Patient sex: M
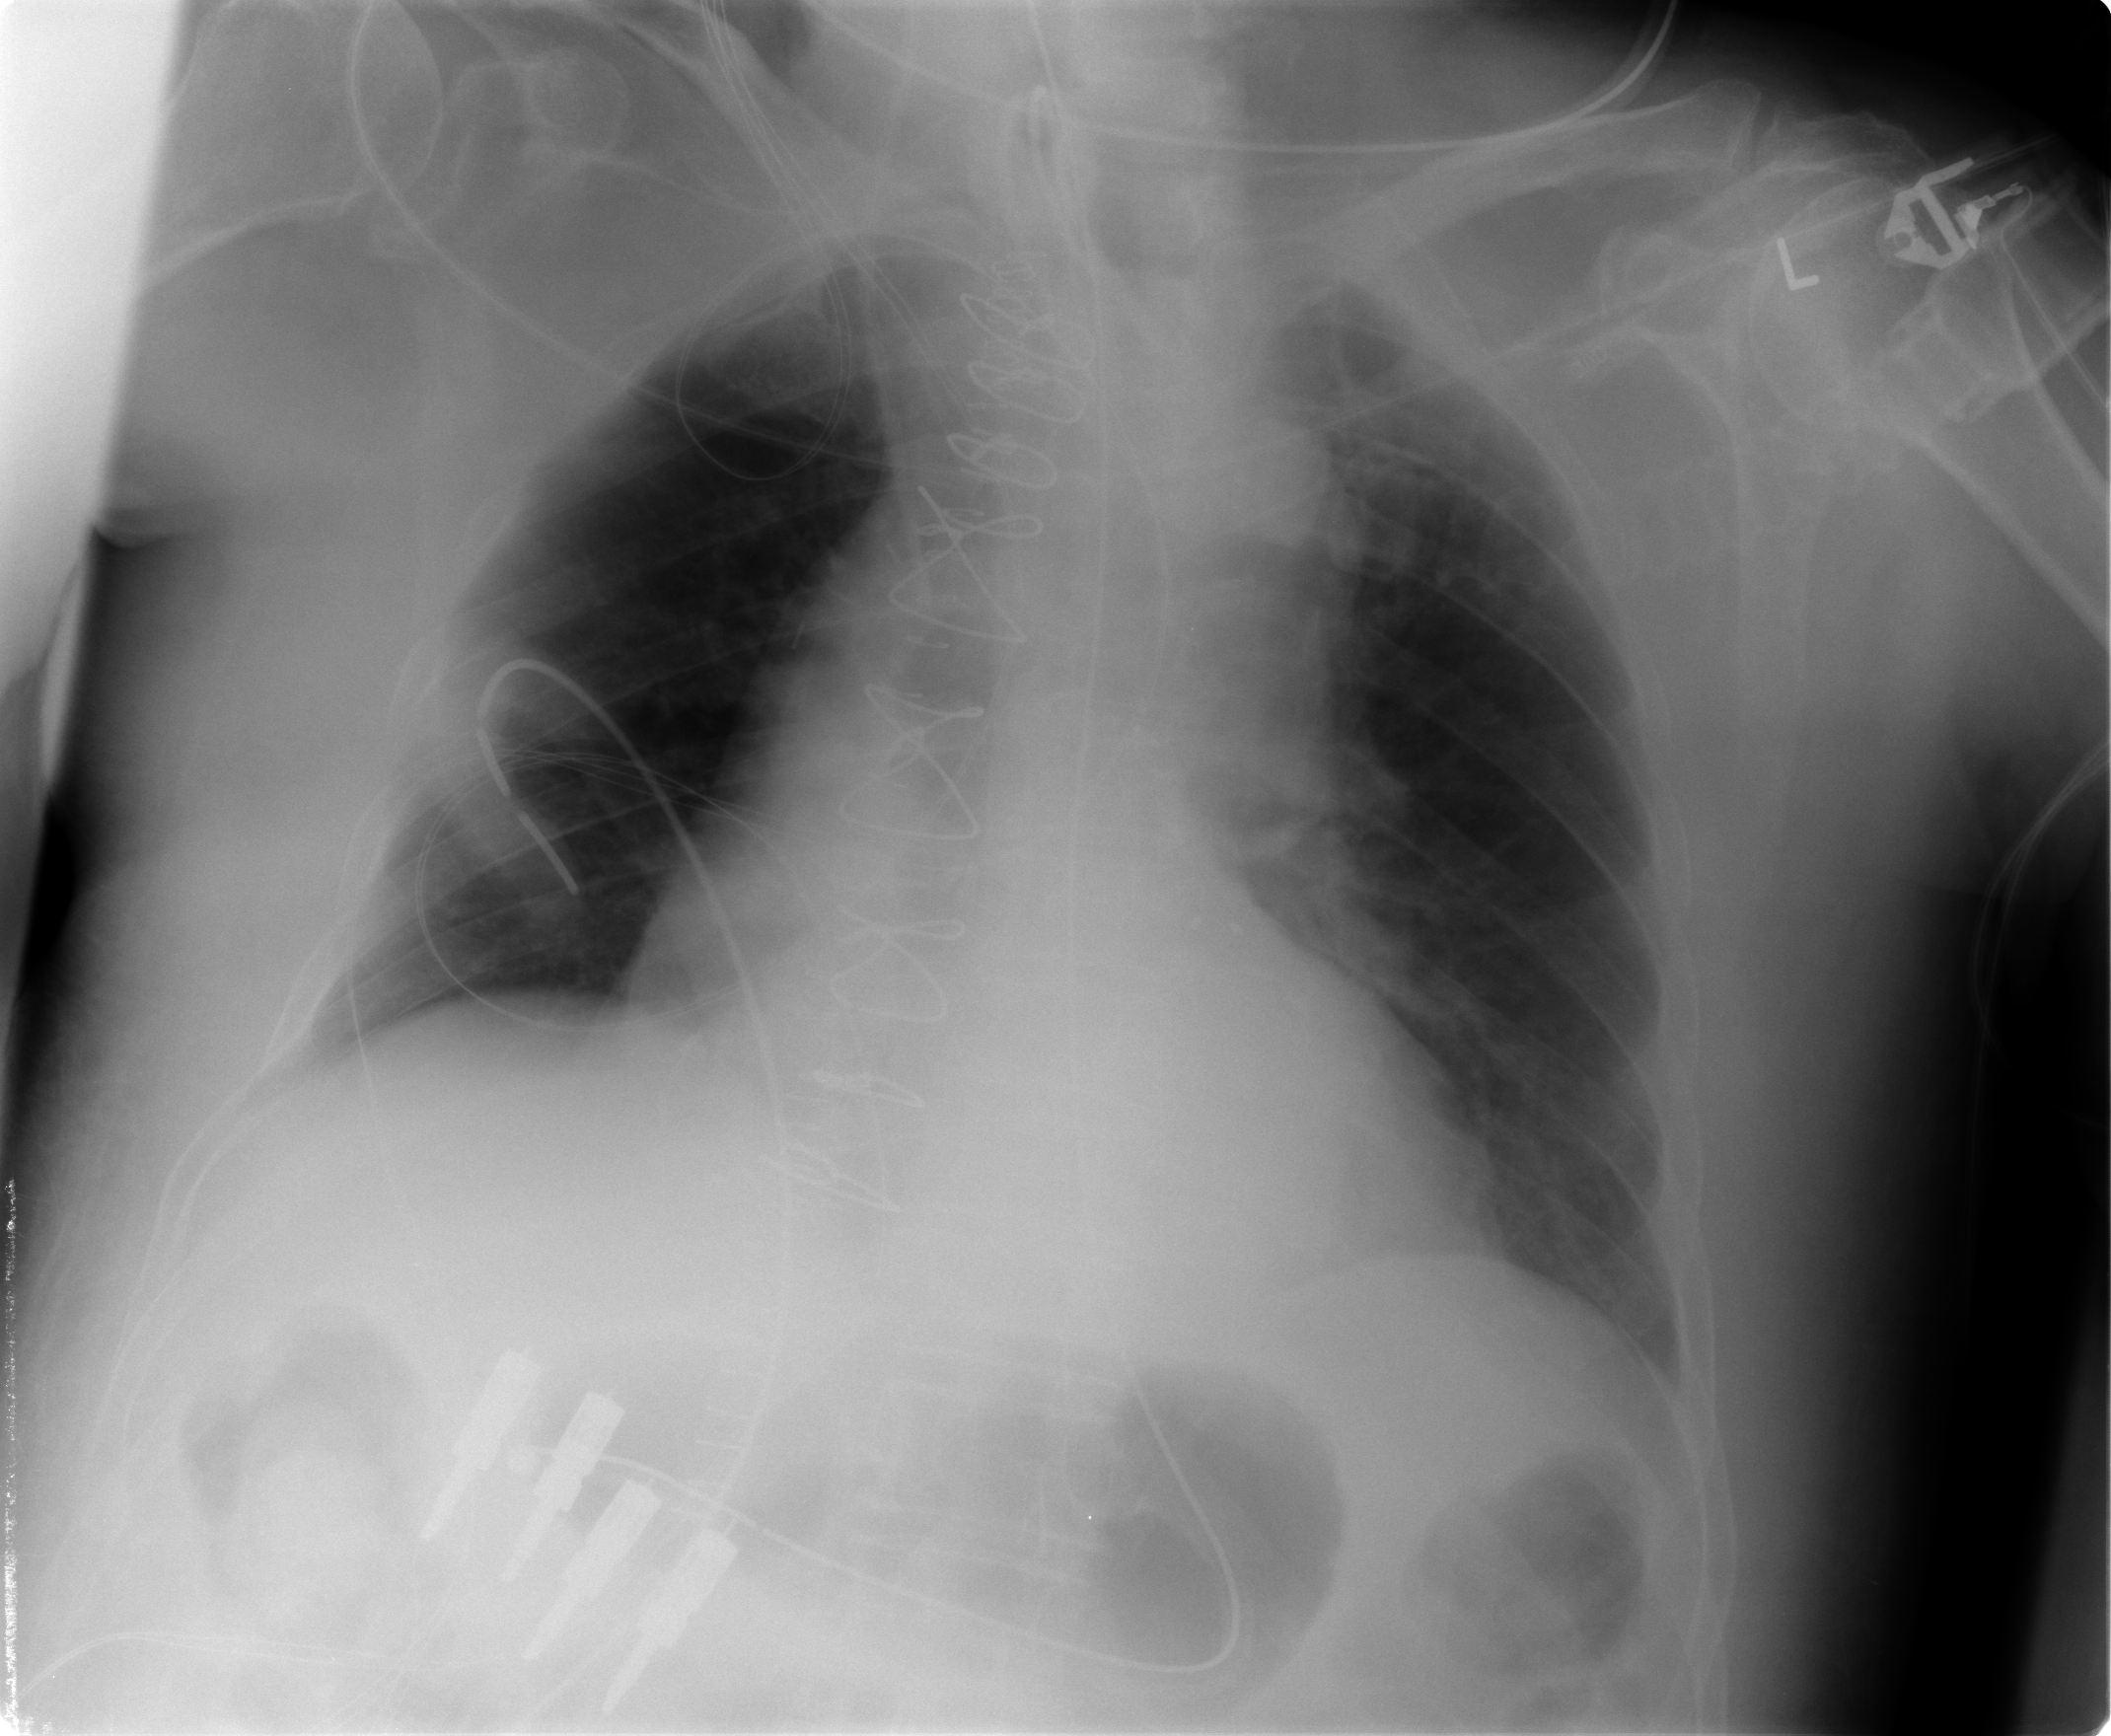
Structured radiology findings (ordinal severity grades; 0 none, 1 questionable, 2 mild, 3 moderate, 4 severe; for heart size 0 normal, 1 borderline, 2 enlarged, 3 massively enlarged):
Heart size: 2
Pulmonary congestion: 0
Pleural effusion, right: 1
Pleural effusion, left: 0
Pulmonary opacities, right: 0
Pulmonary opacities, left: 0
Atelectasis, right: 2
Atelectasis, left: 2